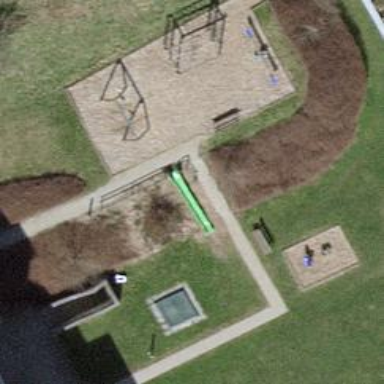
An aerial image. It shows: Playground area for leisure activities on the land.